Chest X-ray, AP view. Patient: 44 years old, sex M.
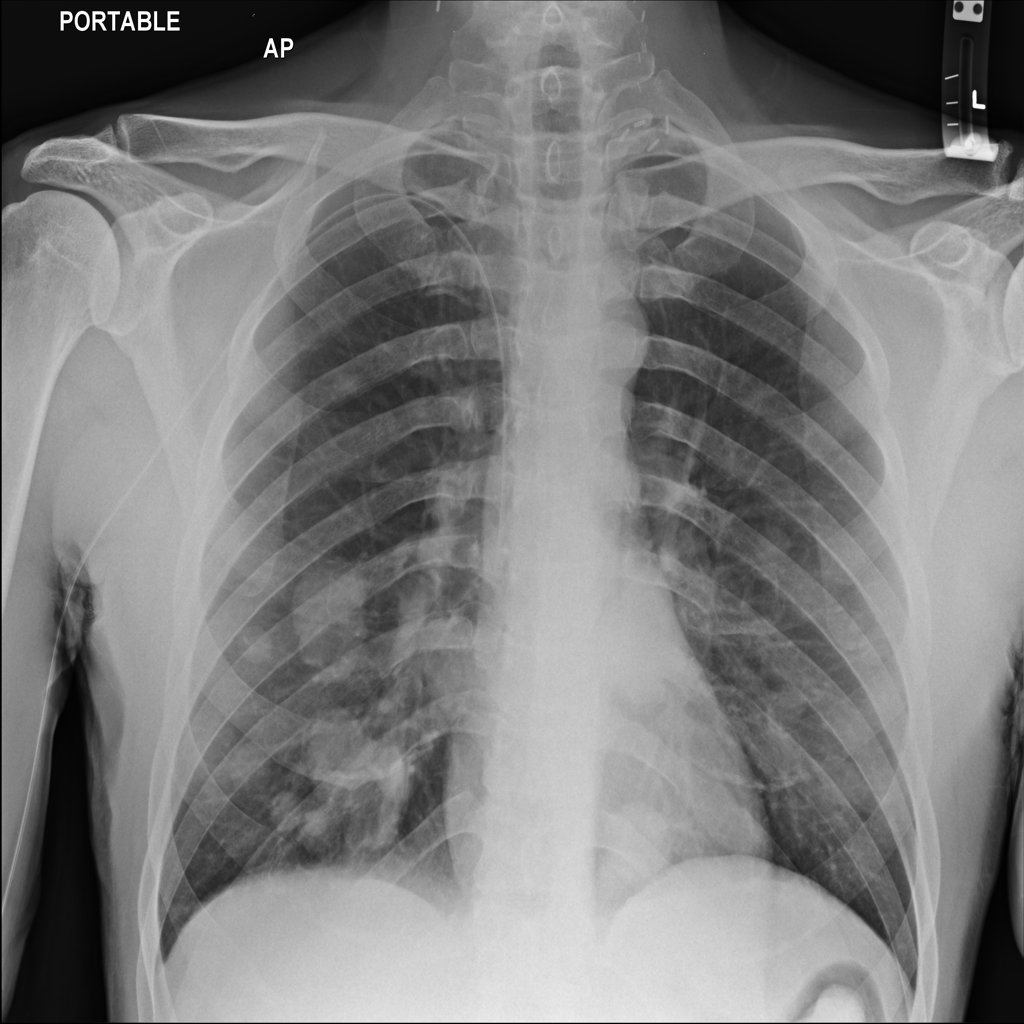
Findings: Nodule